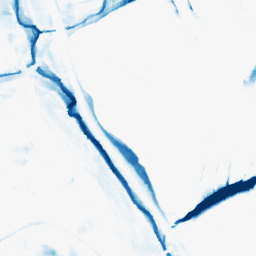
Category: morphological
Decomposition family: morphological_square
Decomposition parameters: operation: closing
size: 20
Upsampling method: bicubic
Upsampling parameters: scale: 2
Upsampling scale: 2